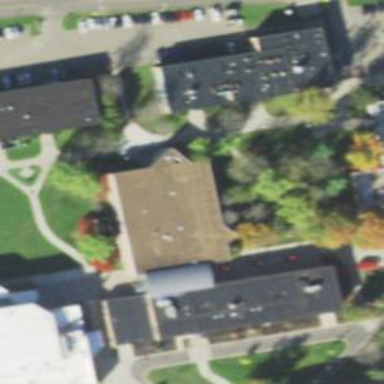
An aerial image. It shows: College building.